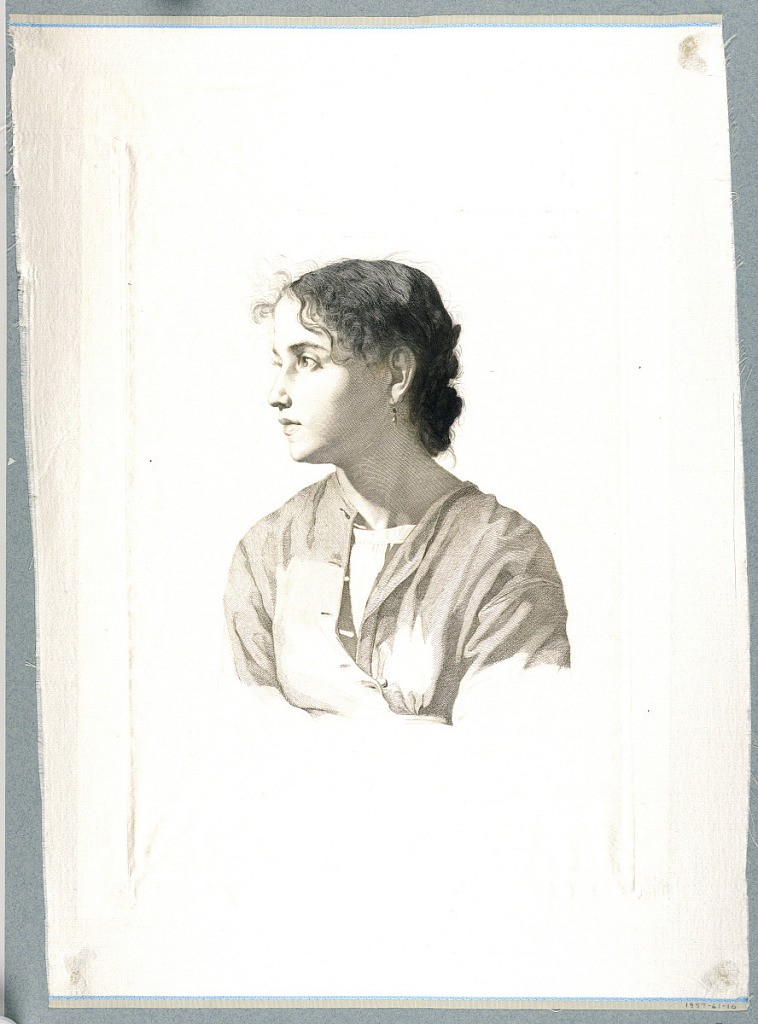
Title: Marietta
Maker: Hans Meyer, German, active in Italy, 1846 - 1919
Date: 1871
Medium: Etching in dark brown ink on white satin
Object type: Print
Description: Bust-length portrait of a young woman shown frontally, slightly turned to the left. She is looking left. Her dress is unbuttoned at the neck and she wears a pendant earring.